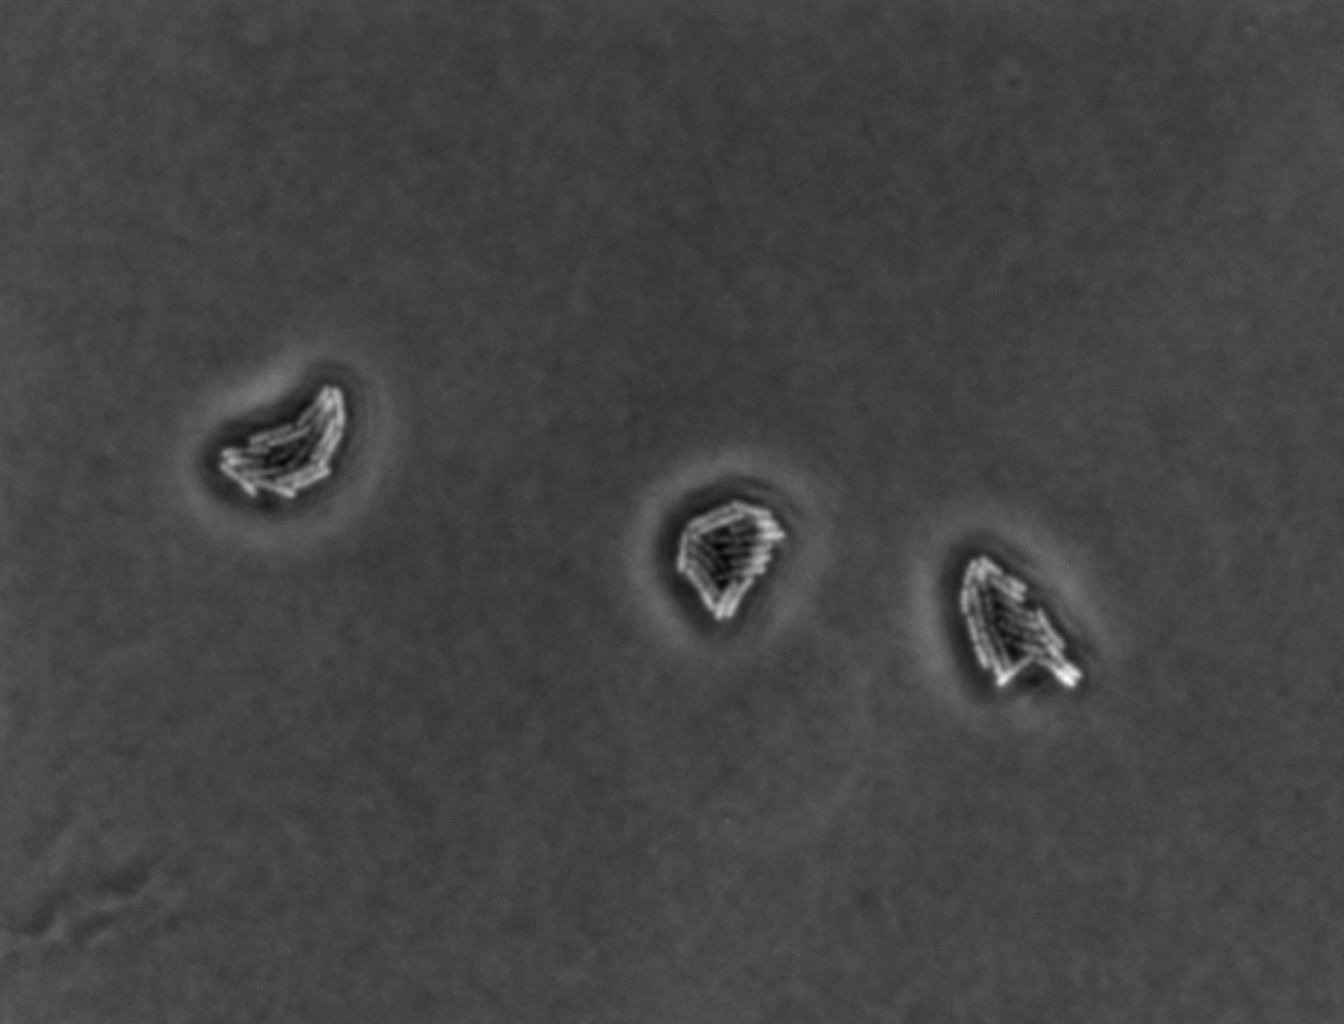
Phase contrast microscopy, 60x objective, 3 h incubation, 1.5% agar